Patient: sex F, age 52
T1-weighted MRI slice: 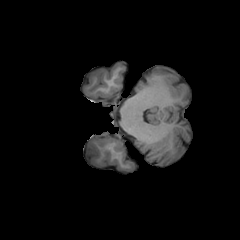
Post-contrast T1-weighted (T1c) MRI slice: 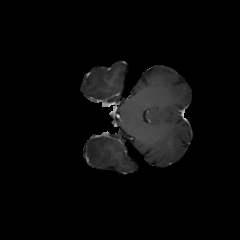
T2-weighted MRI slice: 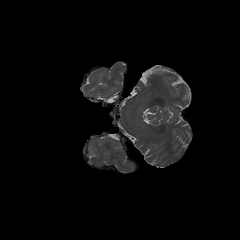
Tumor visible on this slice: yes
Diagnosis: Glioblastoma, IDH-wildtype
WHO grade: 4